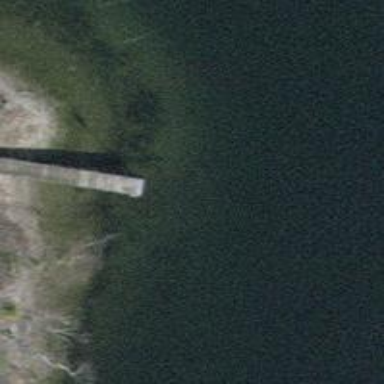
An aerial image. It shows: Man-made pier.